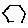
Label: hexagon